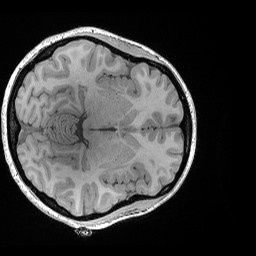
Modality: T1w
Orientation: axial
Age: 23
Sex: female
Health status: healthy
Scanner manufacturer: siemens
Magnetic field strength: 3 T
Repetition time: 0.02 s
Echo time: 0.00492 s